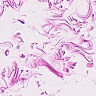
Metastatic tissue present: no